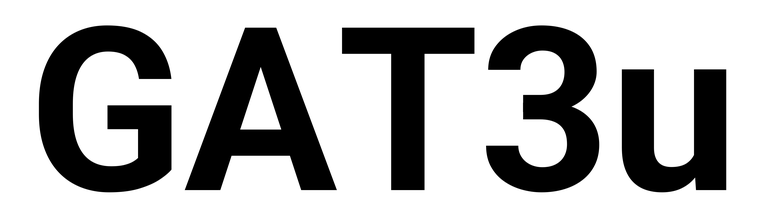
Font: Roboto_Bold